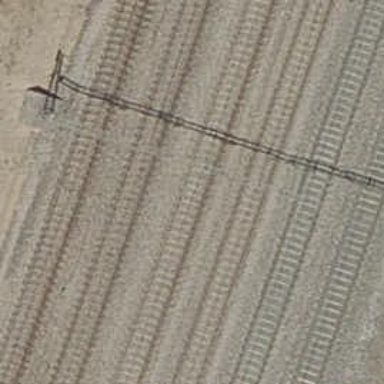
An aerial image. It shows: Railway with electrified contact lines.